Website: apple
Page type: order-returns
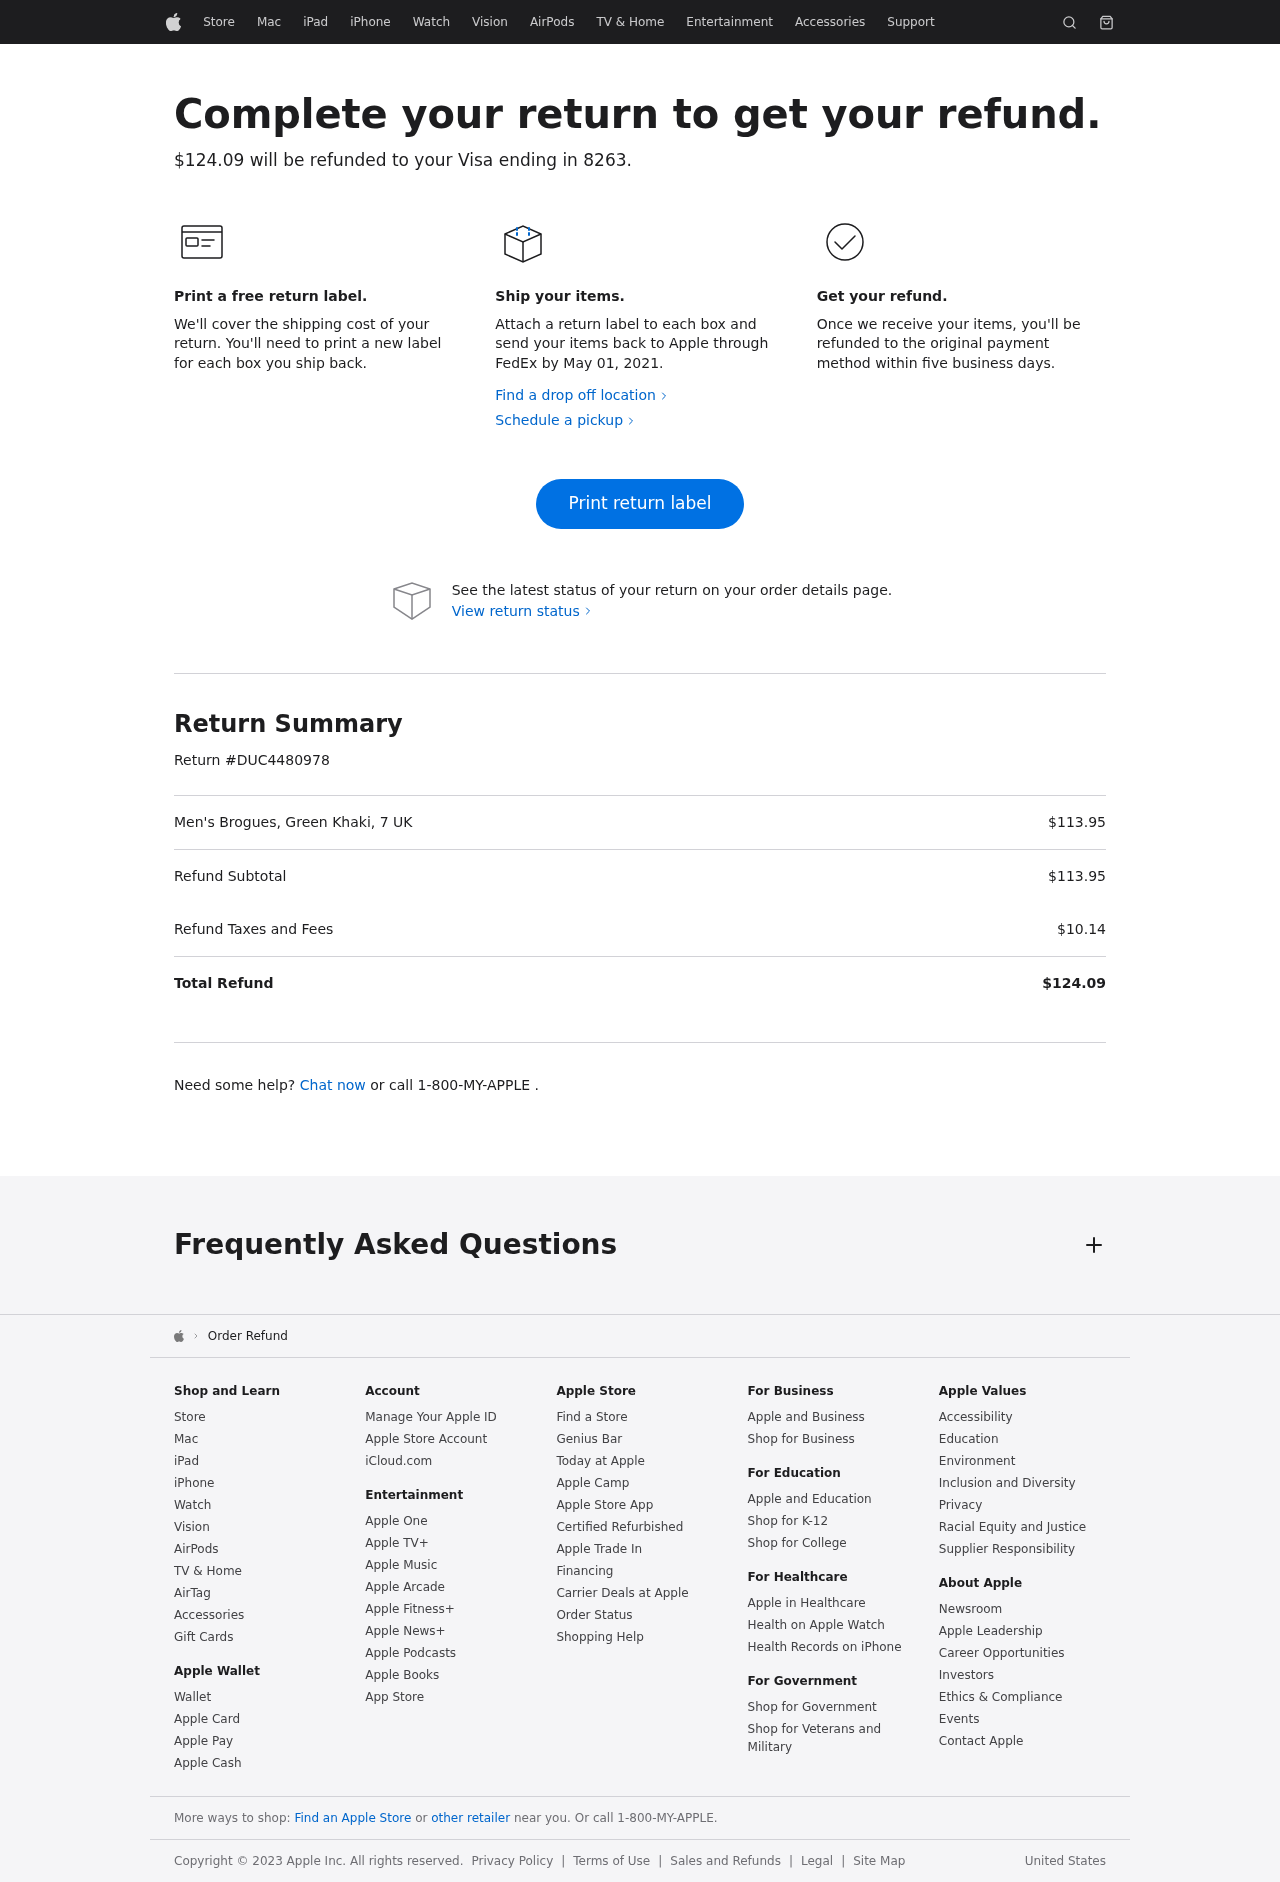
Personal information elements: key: PII_CARD_LAST4
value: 8263
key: PII_CARD_TYPE
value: Visa
Product elements: key: PRODUCT1_NAME
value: Men's Brogues, Green Khaki, 7 UK
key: PRODUCT1_PRICE
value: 113.95
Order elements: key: ORDER_TOTAL
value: $124.09
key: ORDER_RETURN_BY_DATE
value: May 01, 2021
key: ORDER_RETURN_ID
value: DUC4480978
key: ORDER_SUBTOTAL
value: $113.95
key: ORDER_TAX
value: $10.14